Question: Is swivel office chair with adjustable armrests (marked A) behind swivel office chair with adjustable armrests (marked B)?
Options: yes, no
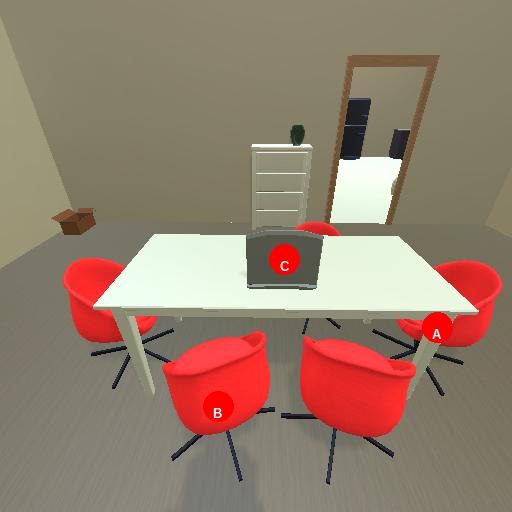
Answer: yes